Interaction volume radius: 10 \u00c5
Interaction volume height: 20 \u00c5
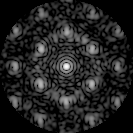
Disorder parameter: 0.4825